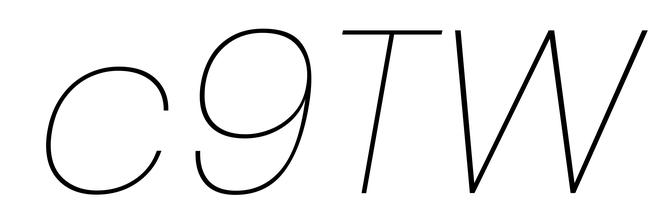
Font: Poppins-ThinItalic